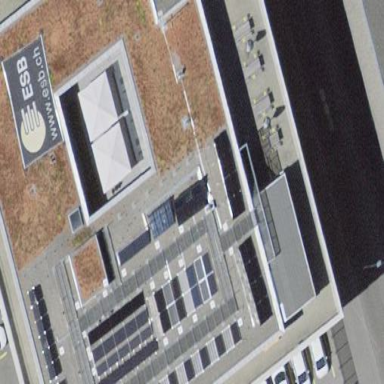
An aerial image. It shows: Building.